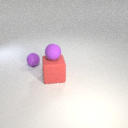
large red rubber cube in front of small purple rubber sphere